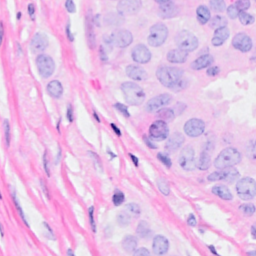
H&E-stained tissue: Breast